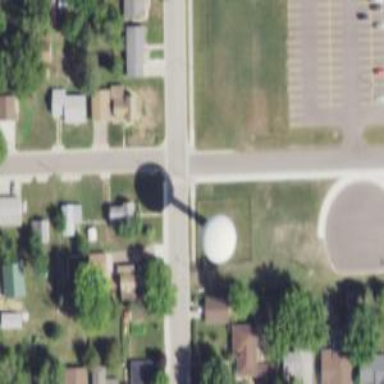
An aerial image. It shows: Water tower that is man-made.